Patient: sex F, age 83
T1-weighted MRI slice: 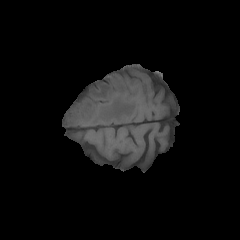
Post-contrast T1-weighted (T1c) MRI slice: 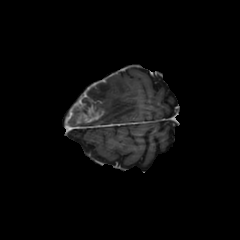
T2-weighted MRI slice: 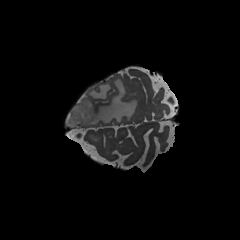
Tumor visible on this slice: yes
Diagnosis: Glioblastoma, IDH-wildtype
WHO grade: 4